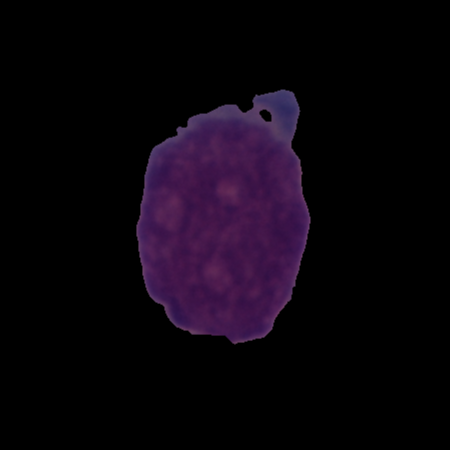
Label: cancer